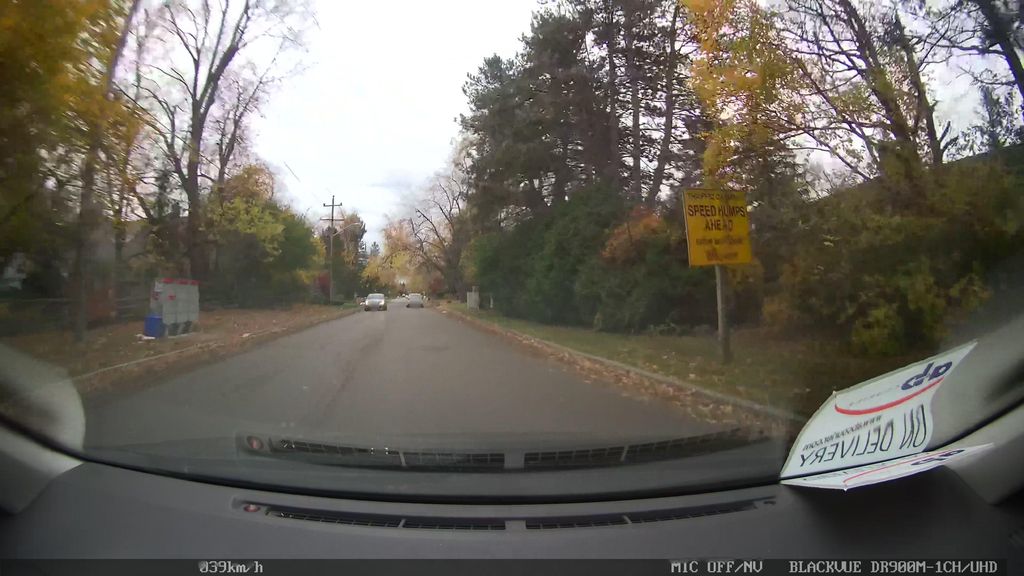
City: toronto